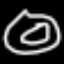
Label: donut